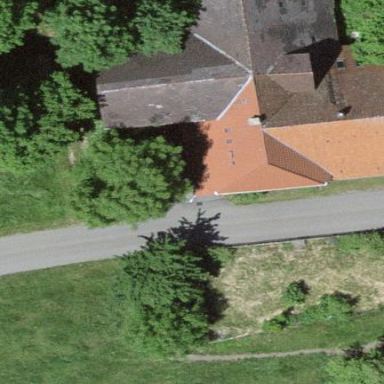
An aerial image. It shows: Farm building.